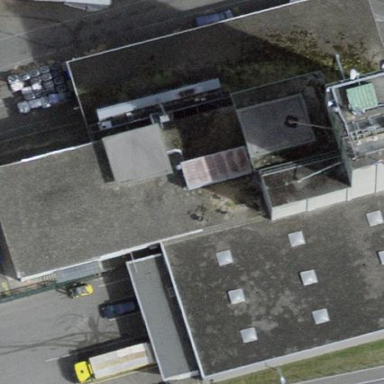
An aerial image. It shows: Industrial building.